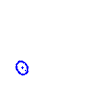
Particle: proton